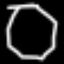
Label: octagon